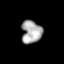
Tissue: lung
Cell type: Endothelial cells
Senescence score: 0.5878
Nuclear area (px): 453
Mean DAPI intensity: 167.711